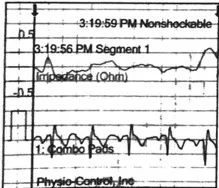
B, Rhythm strip showing normal sinus rhythm after cessation of chest compressions and palpable pulse.
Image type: electrography (ekg)